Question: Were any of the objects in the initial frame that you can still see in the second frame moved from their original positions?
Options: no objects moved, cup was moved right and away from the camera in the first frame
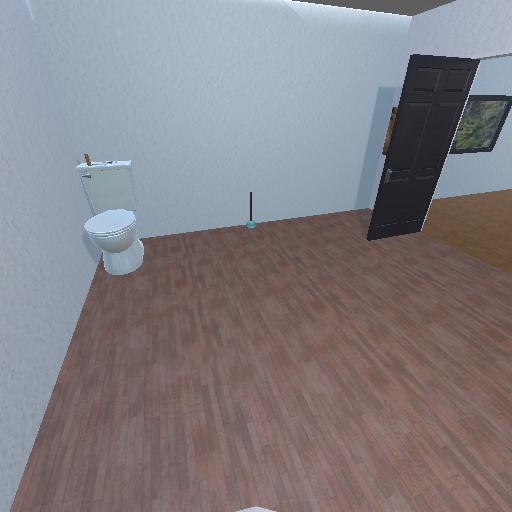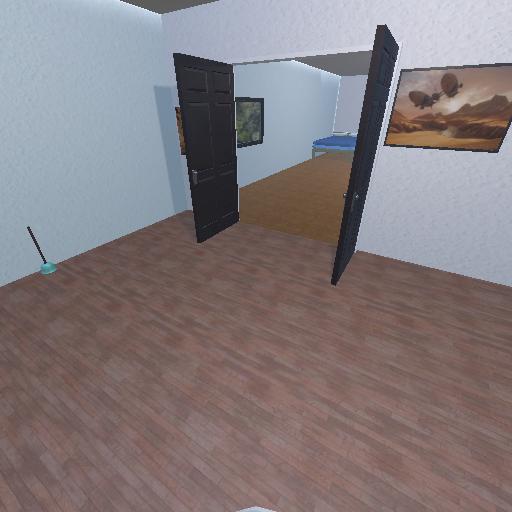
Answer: no objects moved